Question: ## Custom designing a Button
---
'''
<RelativeLayout xmlns:android="http://schemas.android.com/apk/res/android"
xmlns:tools="http://schemas.android.com/tools"
android:layout_width="match_parent"
android:layout_height="match_parent"
android:paddingBottom="@dimen/activity_vertical_margin"
android:paddingLeft="@dimen/activity_horizontal_margin"
android:paddingRight="@dimen/activity_horizontal_margin"
android:paddingTop="@dimen/activity_vertical_margin"
tools:context=".MainActivity" >
<Button
android:id="@+id/button1"
android:layout_width="wrap_content"
android:layout_height="wrap_content"
android:layout_centerHorizontal="true"
android:layout_centerVertical="true"
android:text="Button" />
</RelativeLayout>
'''
## How can i custom design this button as below

- -
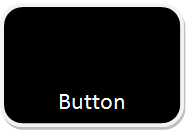
Answer: Pulkit is correct about using gravity to position the text. Specifically, you probably want:
'''
android:gravity="bottom|center_horizontal"
'''
For the black background, you can use the background xml attribute:
'''
android:background="@drawable/btn_black"
'''
Of course, you'll need to provide a png named btn_black.png in your drawable folder.
If you want the button to look like it's pressed, you need to have different drawables for each state (pressed, normal, focused, etc). You would need to set the buttons background to an xml file describing the states that looks something like this:
'''
<?xml version="1.0" encoding="utf-8"?>
<selector xmlns:android="http://schemas.android.com/apk/res/android">
<item android:state_focused="true" android:drawable="@drawable/btn_black_normal"/>
<item android:state_pressed="true" android:state_enabled="false"
android:drawable="@drawable/btn_black_pressed" />
<item android:drawable="@drawable/btn_black_normal"/>
</selector>
'''